Interaction volume radius: 5 \u00c5
Interaction volume height: 20 \u00c5
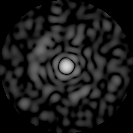
Disorder parameter: 0.8329